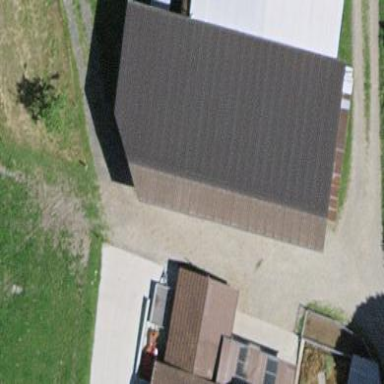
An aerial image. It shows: Shed.